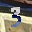
Label: 3